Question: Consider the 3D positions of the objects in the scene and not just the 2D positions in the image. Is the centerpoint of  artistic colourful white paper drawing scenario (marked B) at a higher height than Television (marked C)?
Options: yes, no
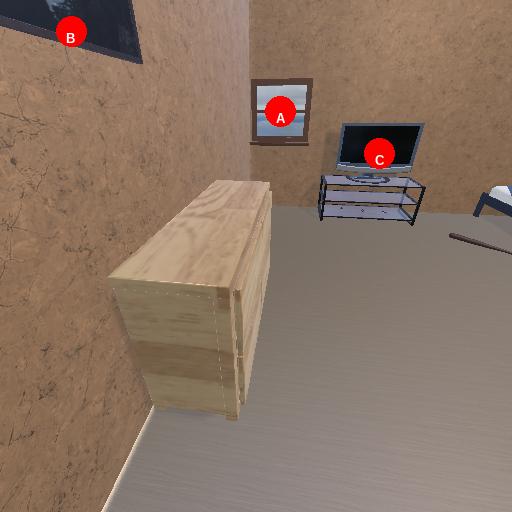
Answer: yes